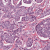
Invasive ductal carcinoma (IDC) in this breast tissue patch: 1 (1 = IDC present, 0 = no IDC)